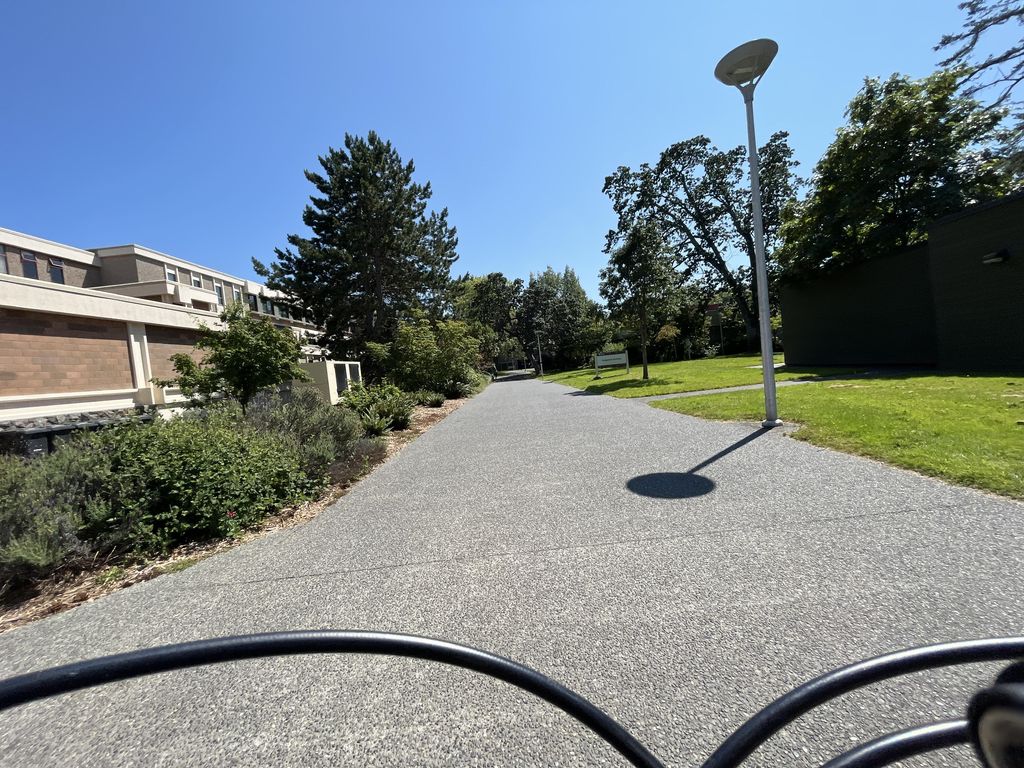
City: victoria